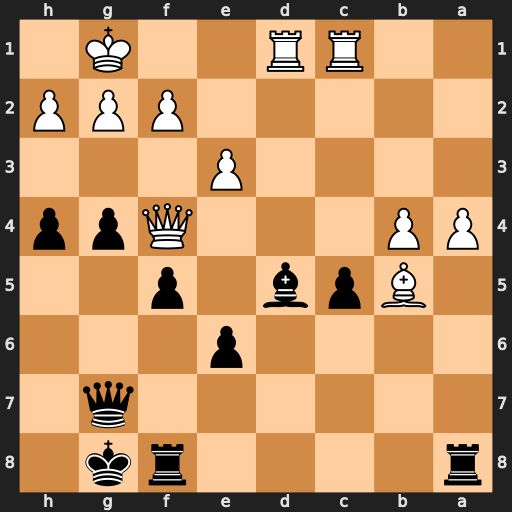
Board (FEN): r4rk1/6q1/4p3/1Bpb1p2/PP3Qpp/4P3/5PPP/2RR2K1
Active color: b
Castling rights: -
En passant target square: -
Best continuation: e5 Qc4 Bxc4